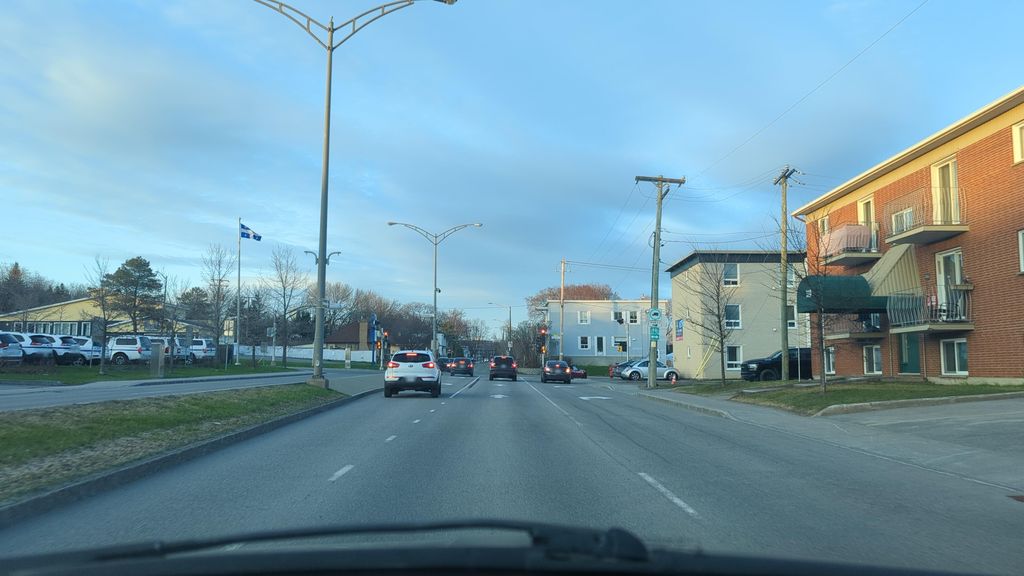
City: quebec_city